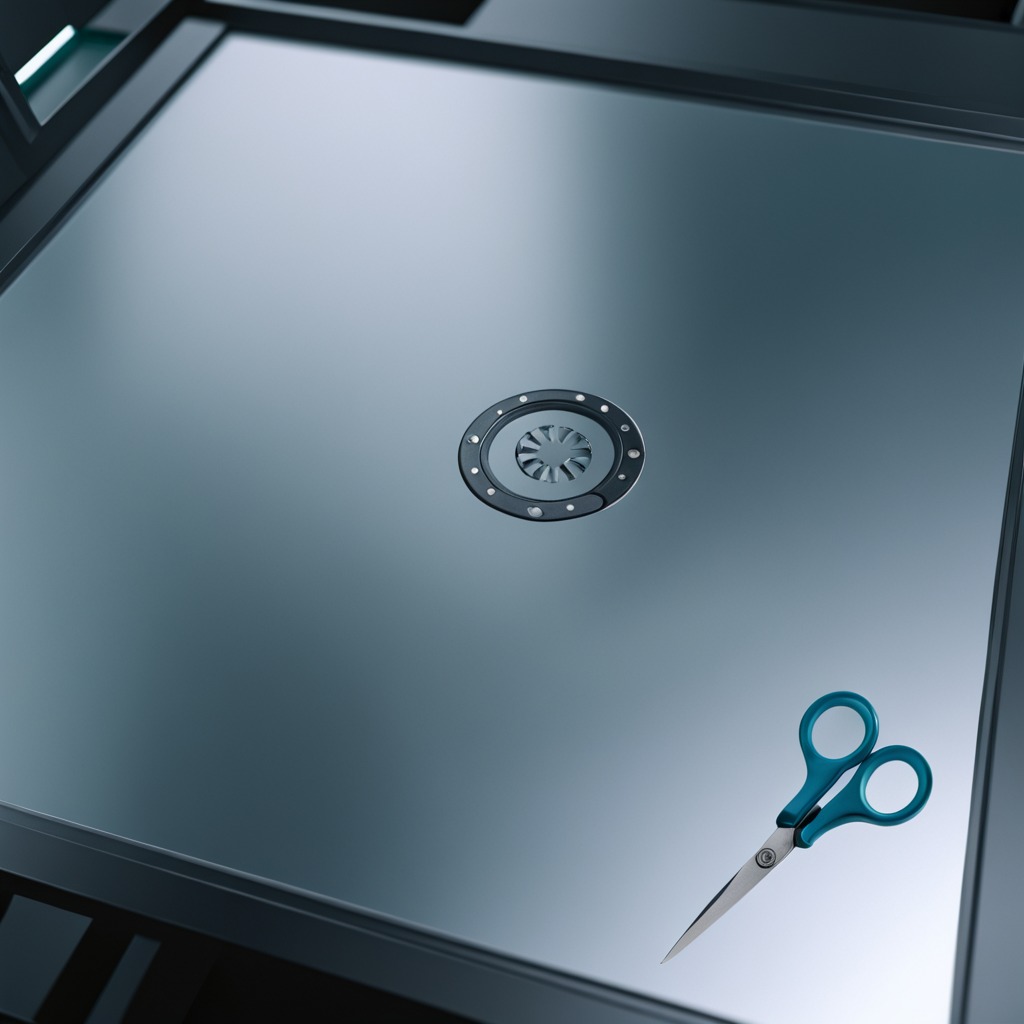
A scissor lies on the metal table in a machine shop under fluorescent lights.